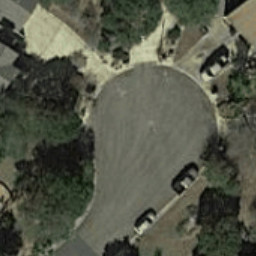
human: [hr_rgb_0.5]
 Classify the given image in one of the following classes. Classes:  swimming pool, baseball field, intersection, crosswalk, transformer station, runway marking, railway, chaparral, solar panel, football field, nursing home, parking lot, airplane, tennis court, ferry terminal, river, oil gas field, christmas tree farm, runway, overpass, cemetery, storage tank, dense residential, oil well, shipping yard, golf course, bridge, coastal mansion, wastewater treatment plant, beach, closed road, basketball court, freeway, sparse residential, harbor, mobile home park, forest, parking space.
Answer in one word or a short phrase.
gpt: closed road